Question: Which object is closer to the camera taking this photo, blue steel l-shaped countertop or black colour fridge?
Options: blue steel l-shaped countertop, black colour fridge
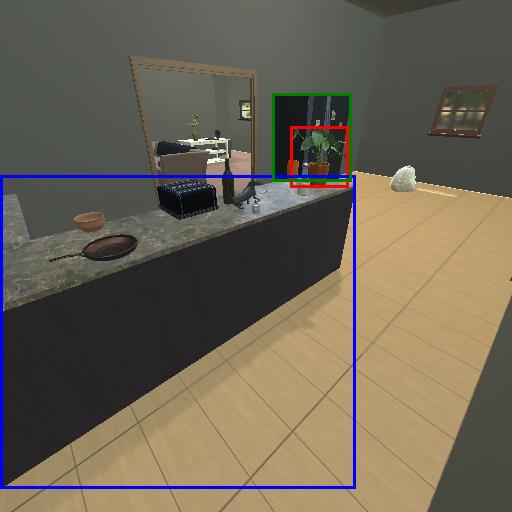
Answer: blue steel l-shaped countertop